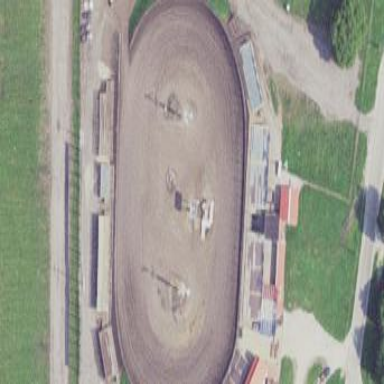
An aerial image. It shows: Dirt raceway for motor sports.